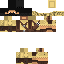
A male human skin with medium skin, wearing brown long hair dressed in a blue hoodie and black pants, featuring a closed mouth.